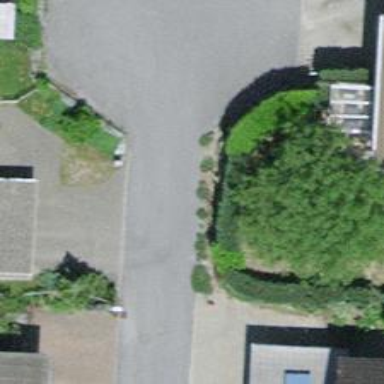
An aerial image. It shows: Hedge acting as barrier.